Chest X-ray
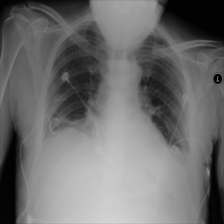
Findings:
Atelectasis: positive
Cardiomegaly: negative
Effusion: positive
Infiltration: negative
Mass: negative
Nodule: negative
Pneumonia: negative
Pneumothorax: negative
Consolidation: positive
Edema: negative
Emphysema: negative
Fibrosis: negative
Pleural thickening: negative
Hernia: negative